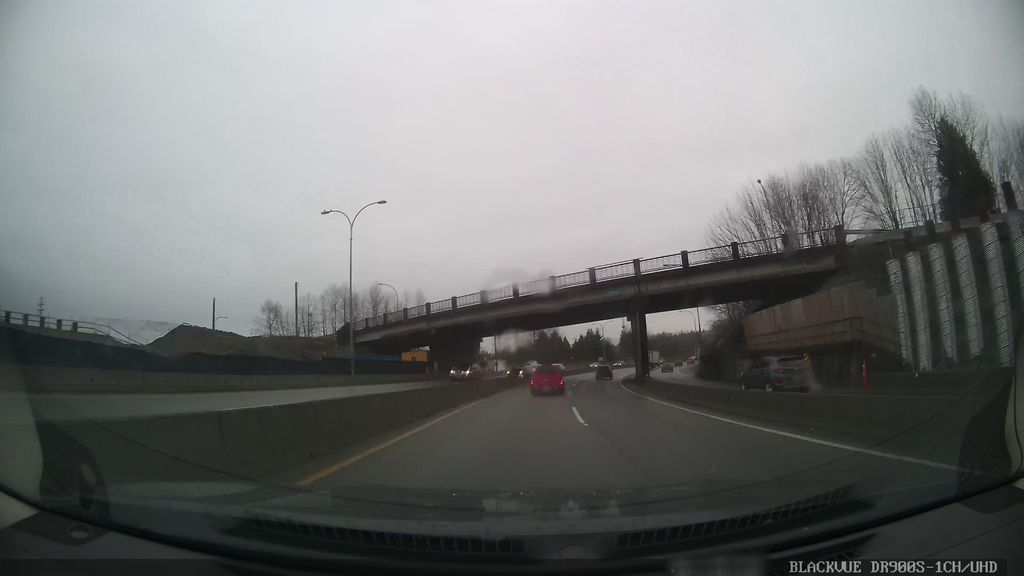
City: vancouver